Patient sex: M
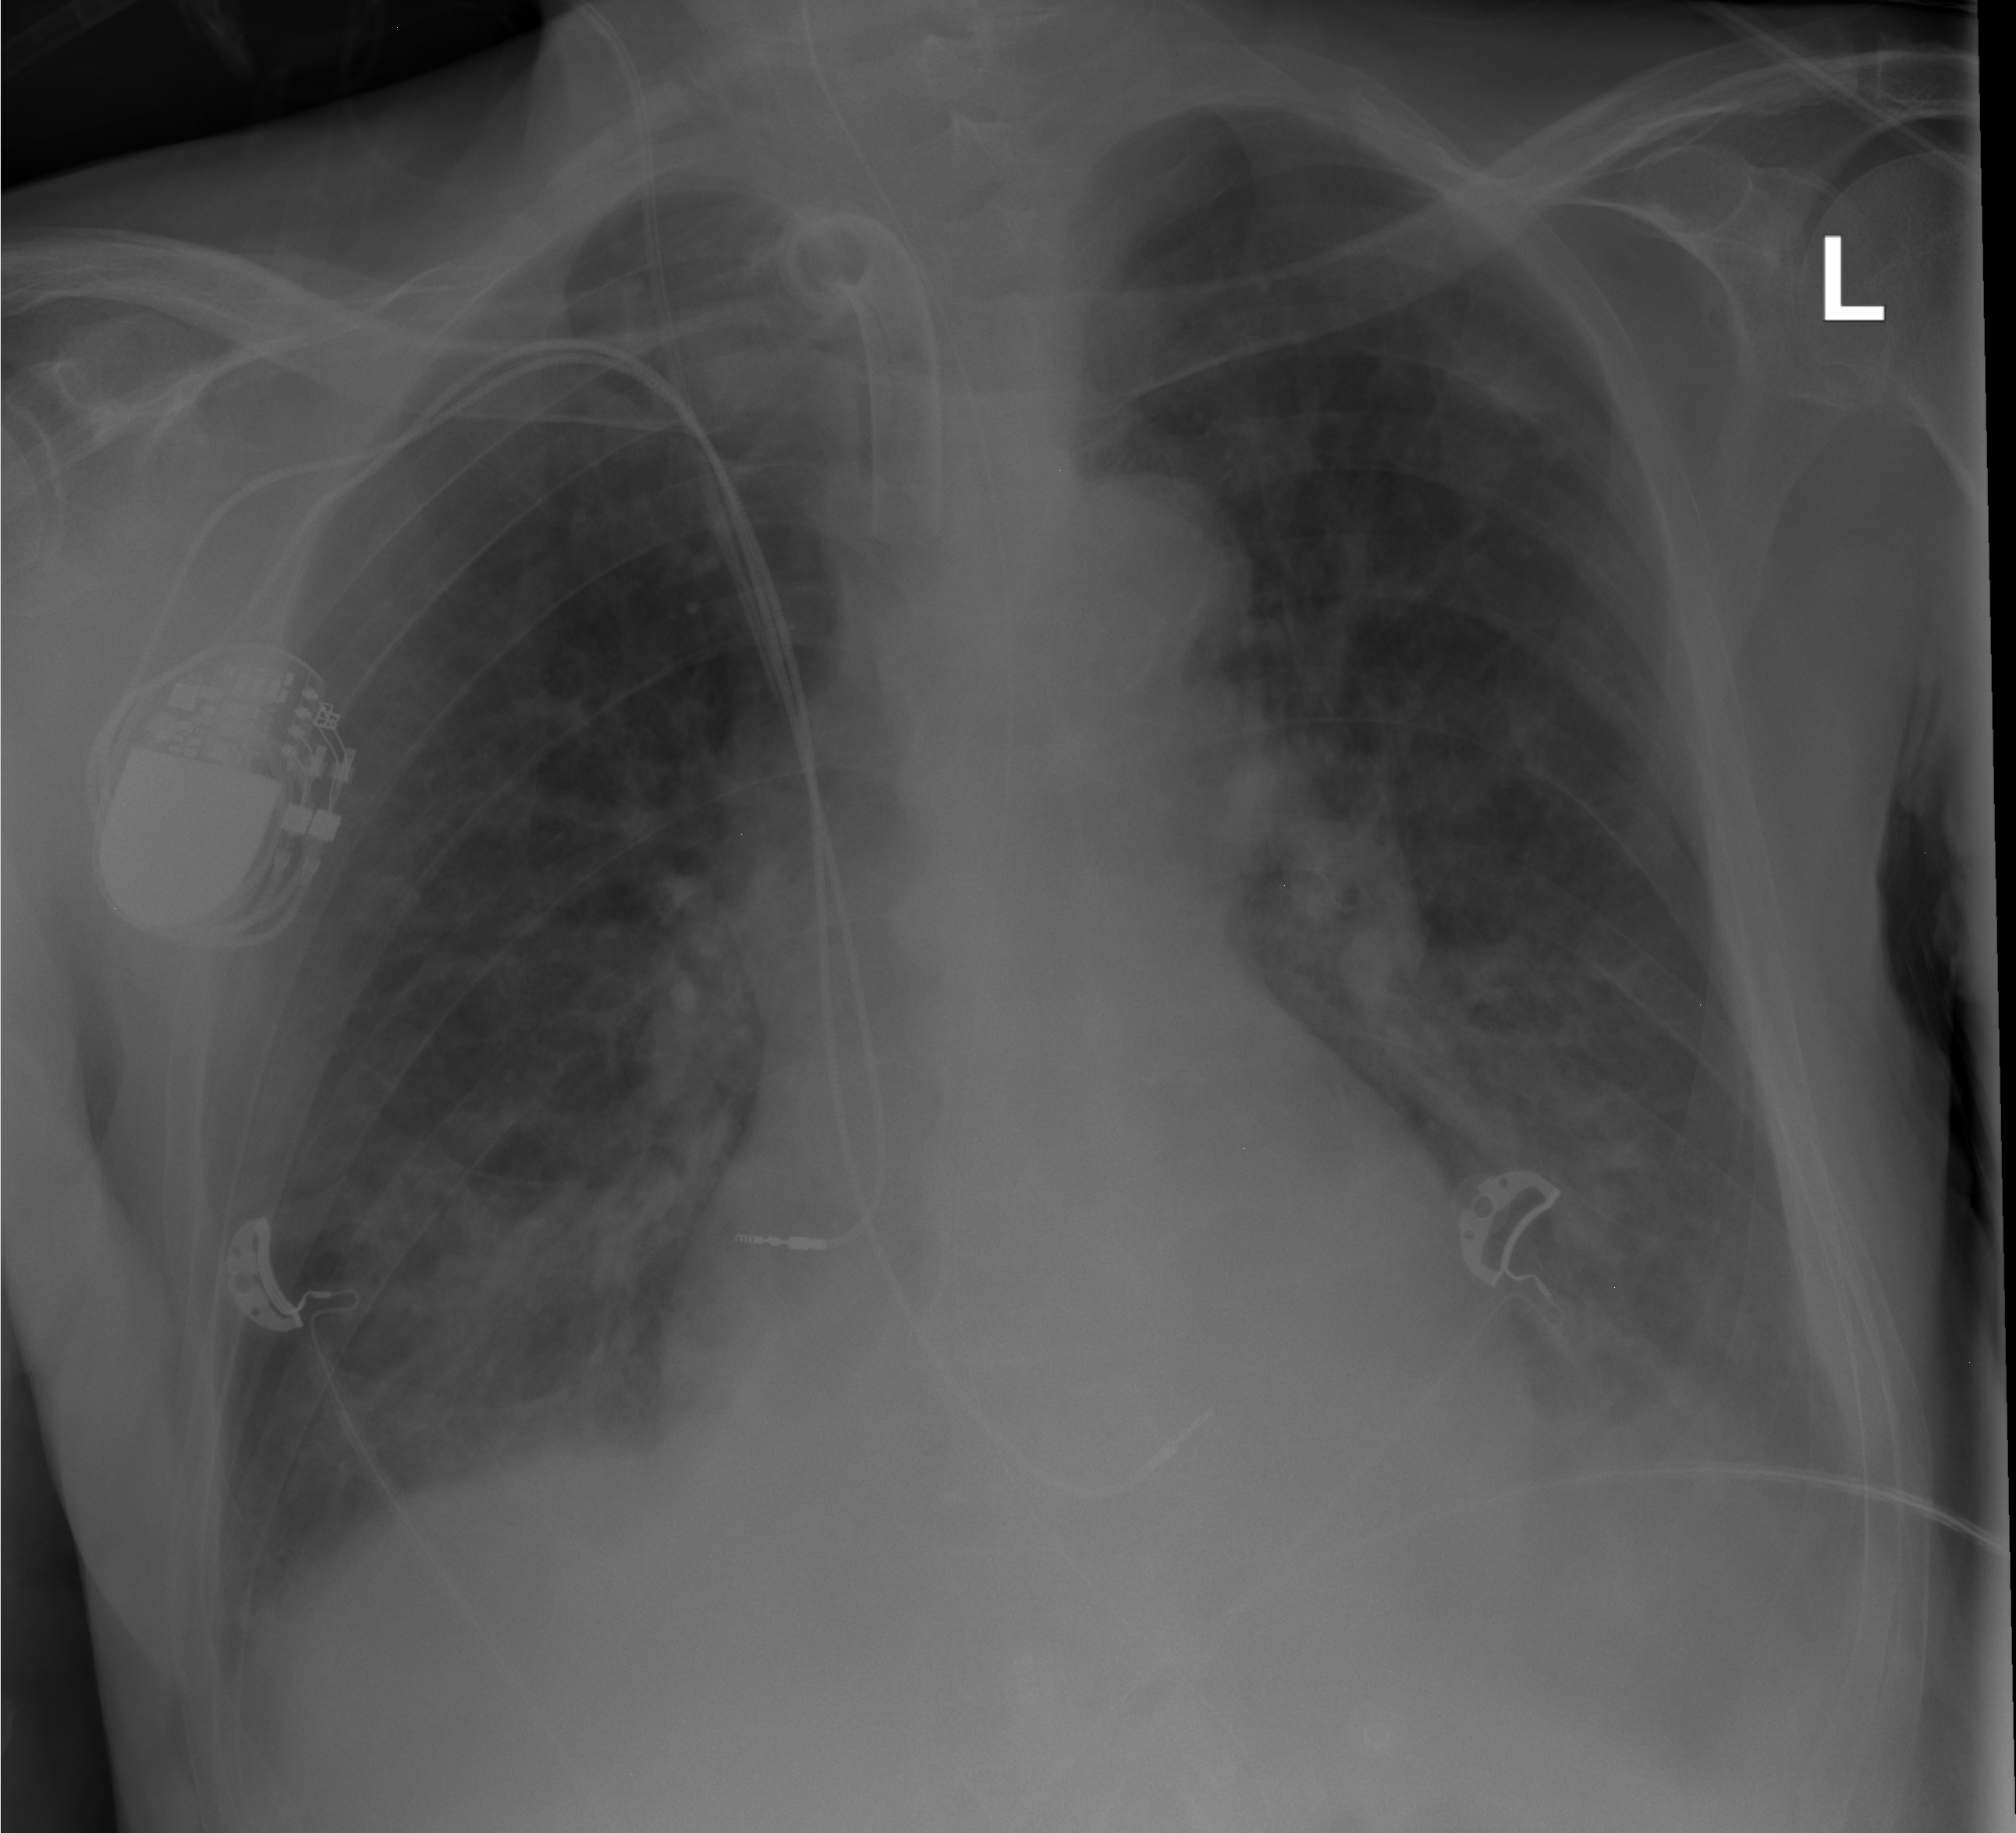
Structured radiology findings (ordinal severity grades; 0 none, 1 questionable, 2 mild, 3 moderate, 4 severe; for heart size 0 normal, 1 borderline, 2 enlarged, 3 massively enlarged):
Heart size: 0
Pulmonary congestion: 2
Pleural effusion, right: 2
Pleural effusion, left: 2
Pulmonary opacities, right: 3
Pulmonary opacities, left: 3
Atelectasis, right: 0
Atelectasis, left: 2